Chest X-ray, PA view. Patient: 58 years old, sex F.
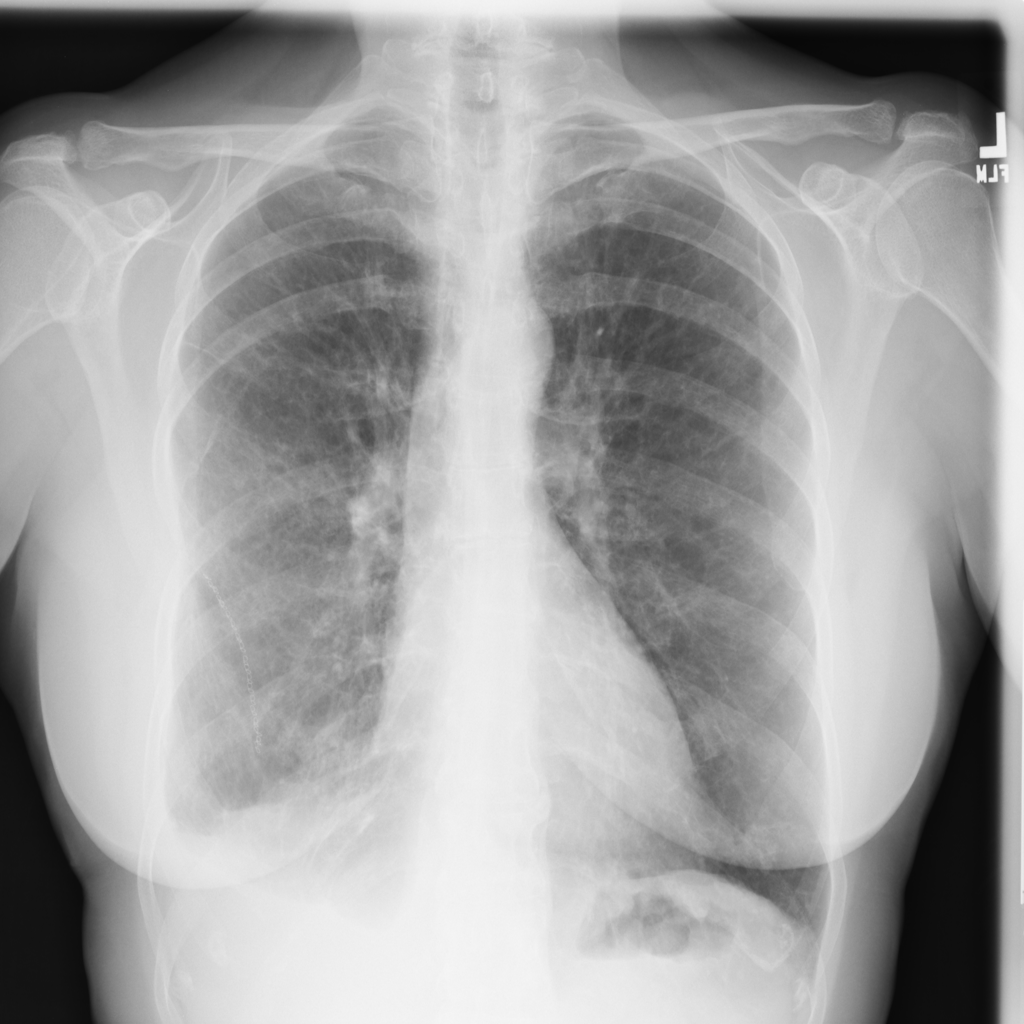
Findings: No Finding